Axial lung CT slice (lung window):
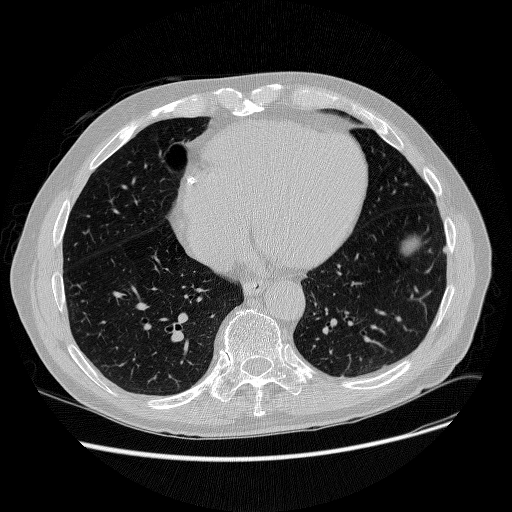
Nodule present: yes
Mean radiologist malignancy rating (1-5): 3